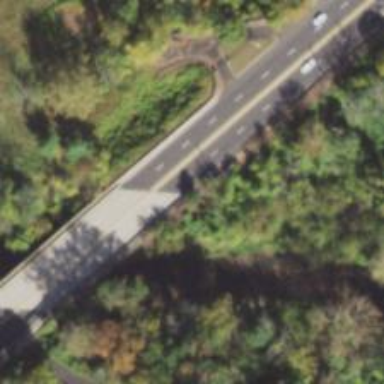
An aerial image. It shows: Footway on bridge.